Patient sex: M
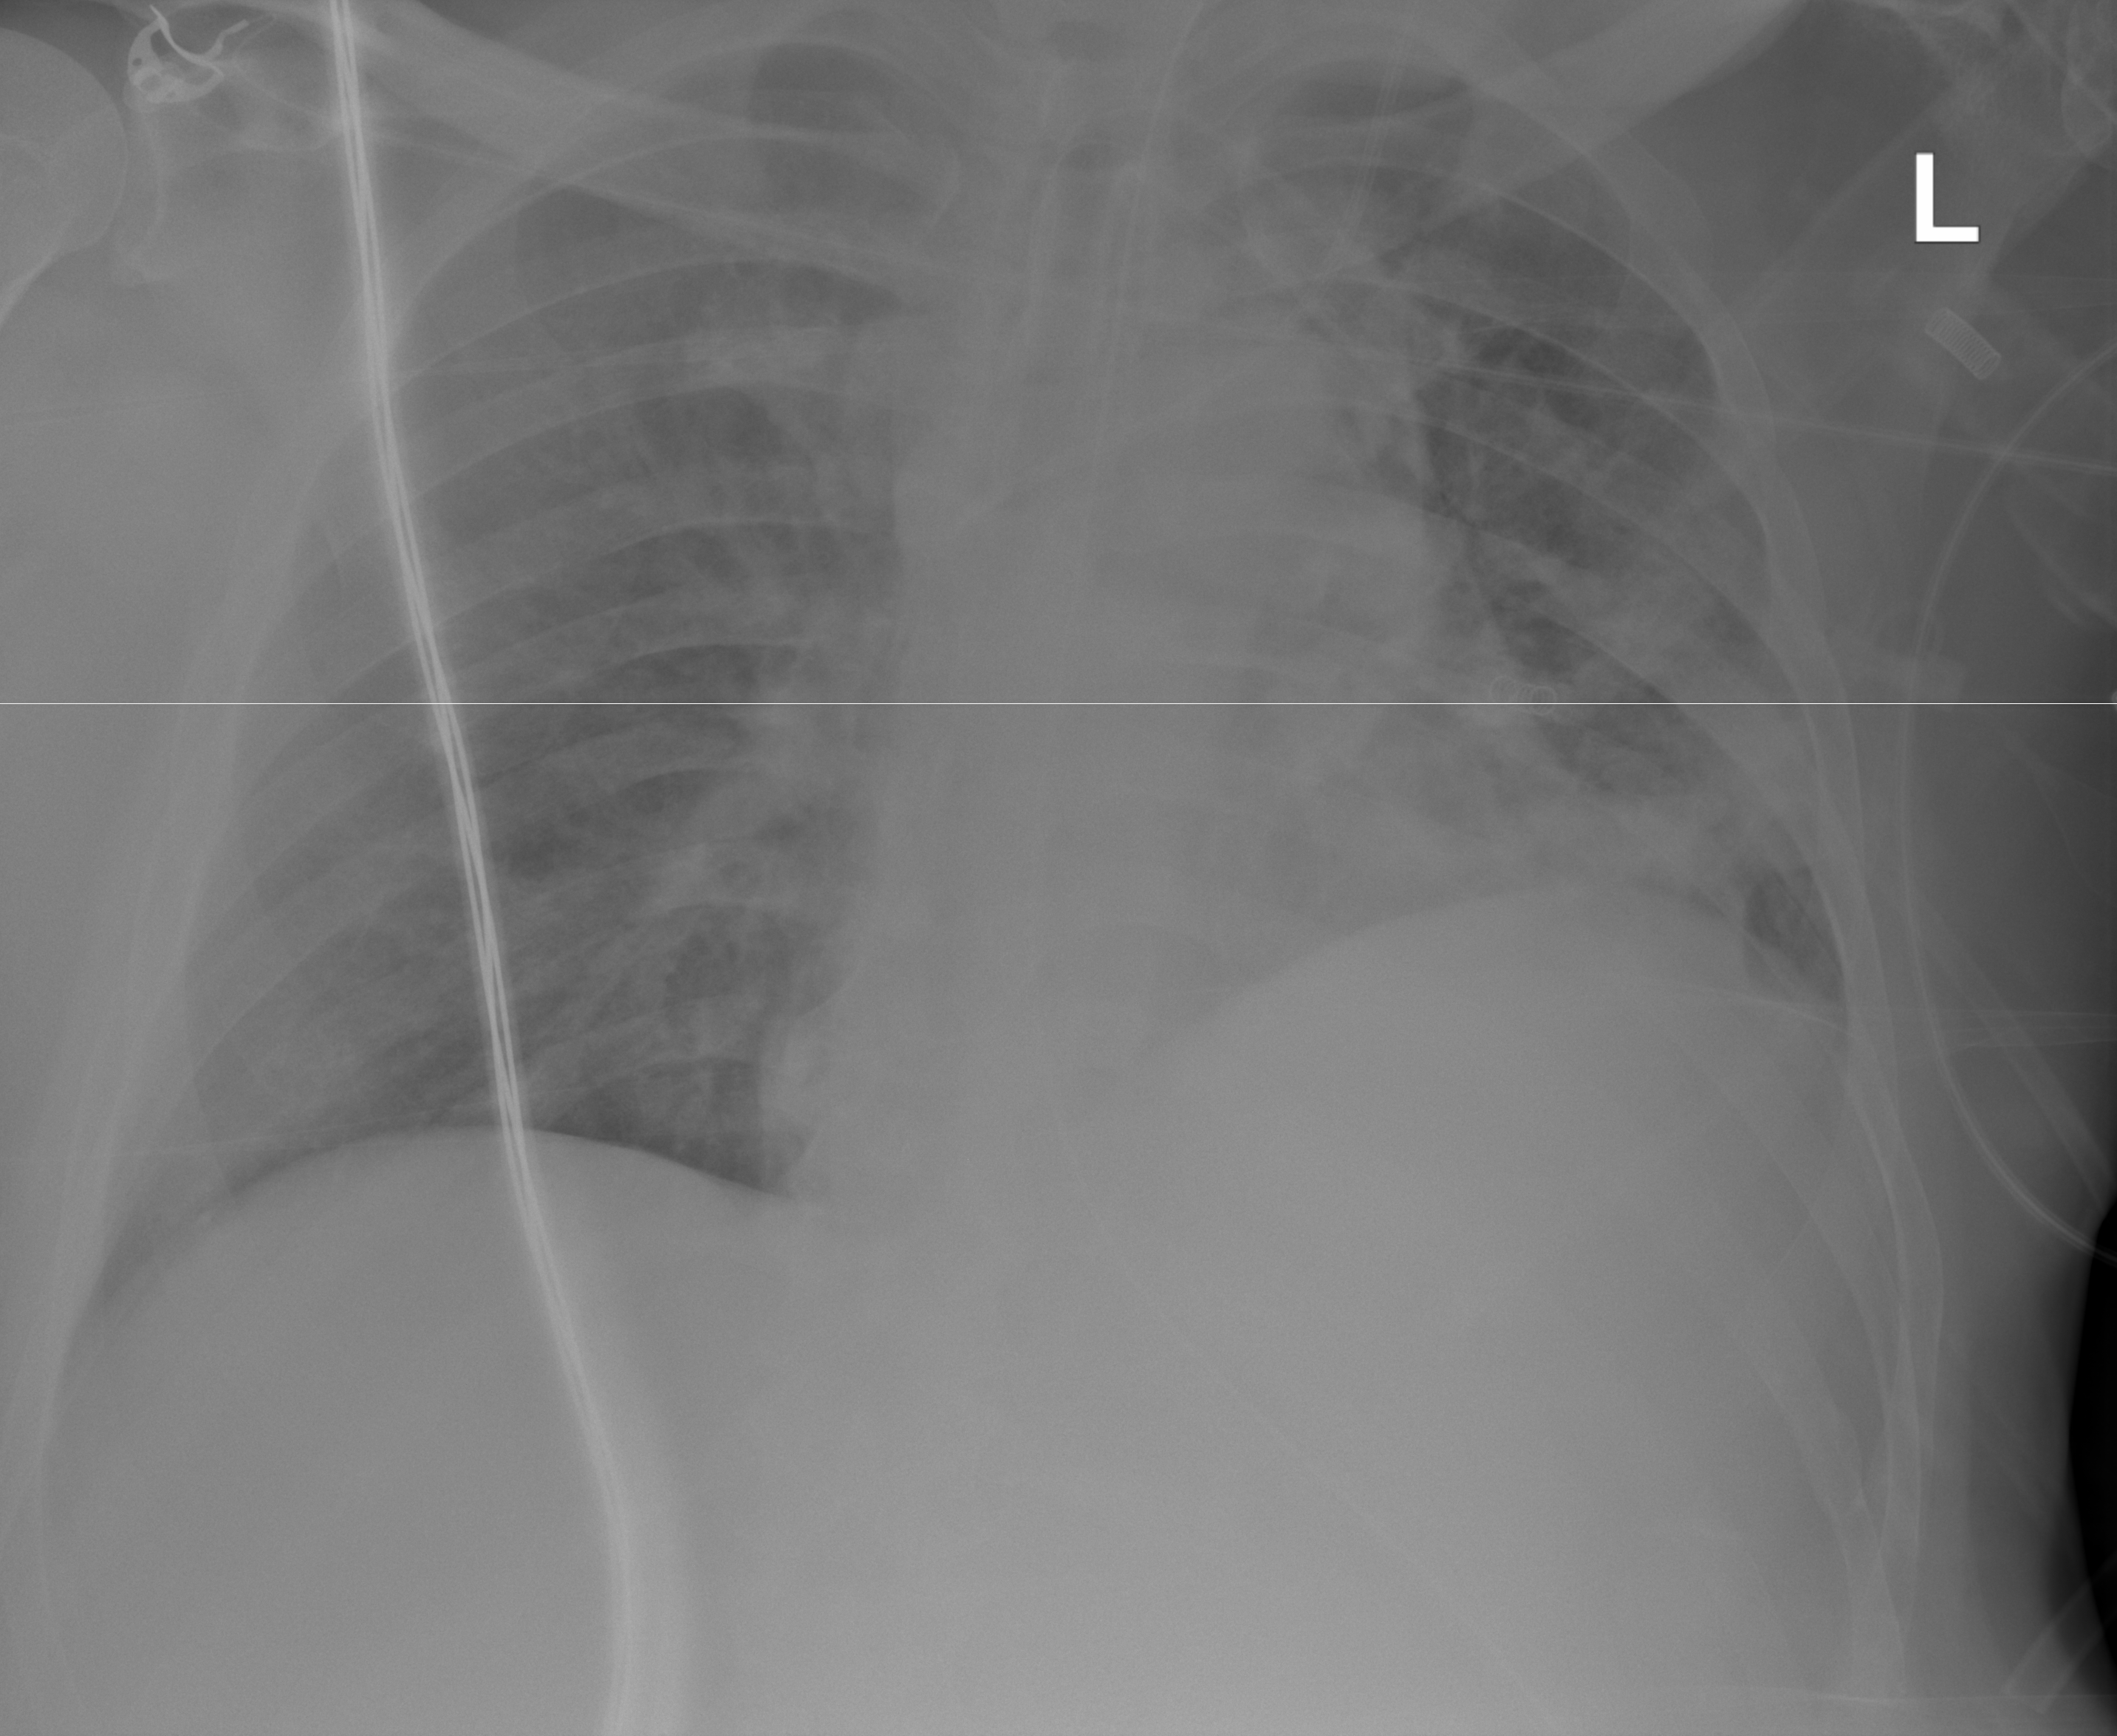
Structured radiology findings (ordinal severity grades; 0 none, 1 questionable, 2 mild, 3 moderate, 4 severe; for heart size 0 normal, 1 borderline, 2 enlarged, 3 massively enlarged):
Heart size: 2
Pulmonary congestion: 0
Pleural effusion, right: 0
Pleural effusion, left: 0
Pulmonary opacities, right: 2
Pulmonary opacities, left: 2
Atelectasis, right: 0
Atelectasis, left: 2